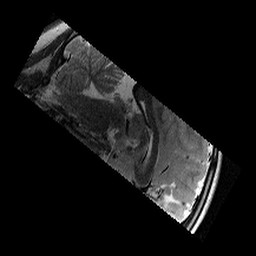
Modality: T2w
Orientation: sagittal
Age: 9
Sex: female
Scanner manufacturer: siemens
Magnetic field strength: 3 T
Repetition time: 9.23 s
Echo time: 0.067 s